Question: Do you know what is the name of this layout for Java/Swing? Does the Java library already bring us this or should I do that on my own? If so, could any one of you show some samples?

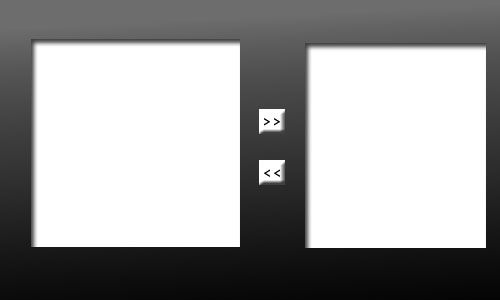
Answer: Here's the sample code for a <URL>. This is not a primitive Swing construct, but something you can build using Swing.